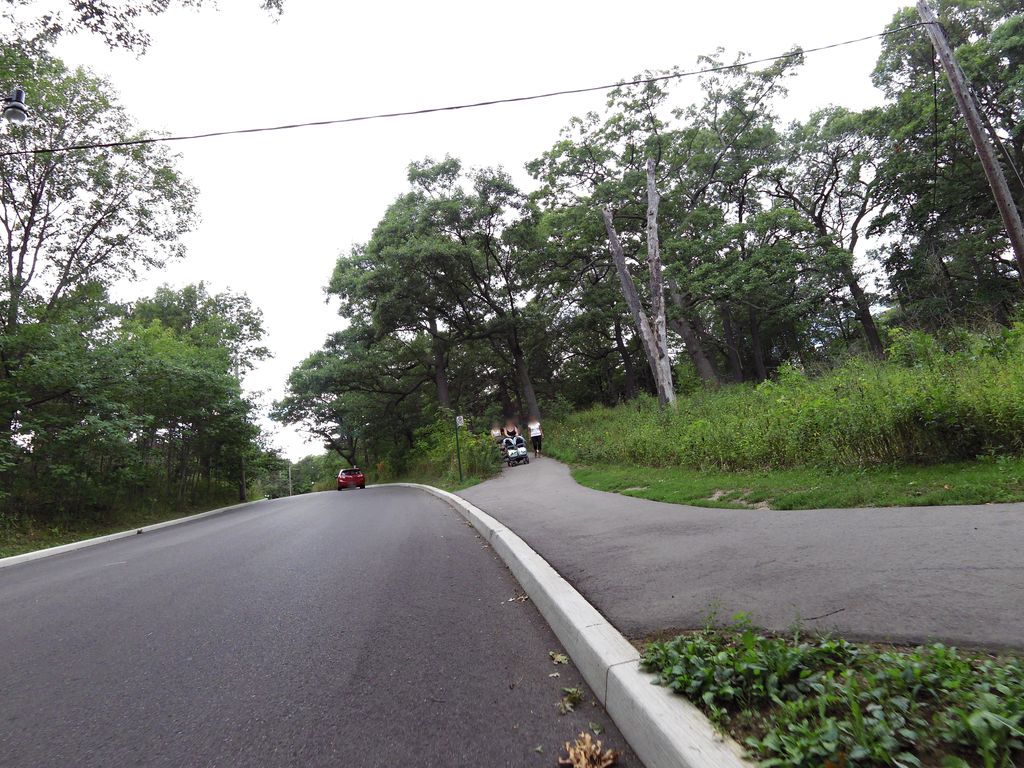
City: toronto